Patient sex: M
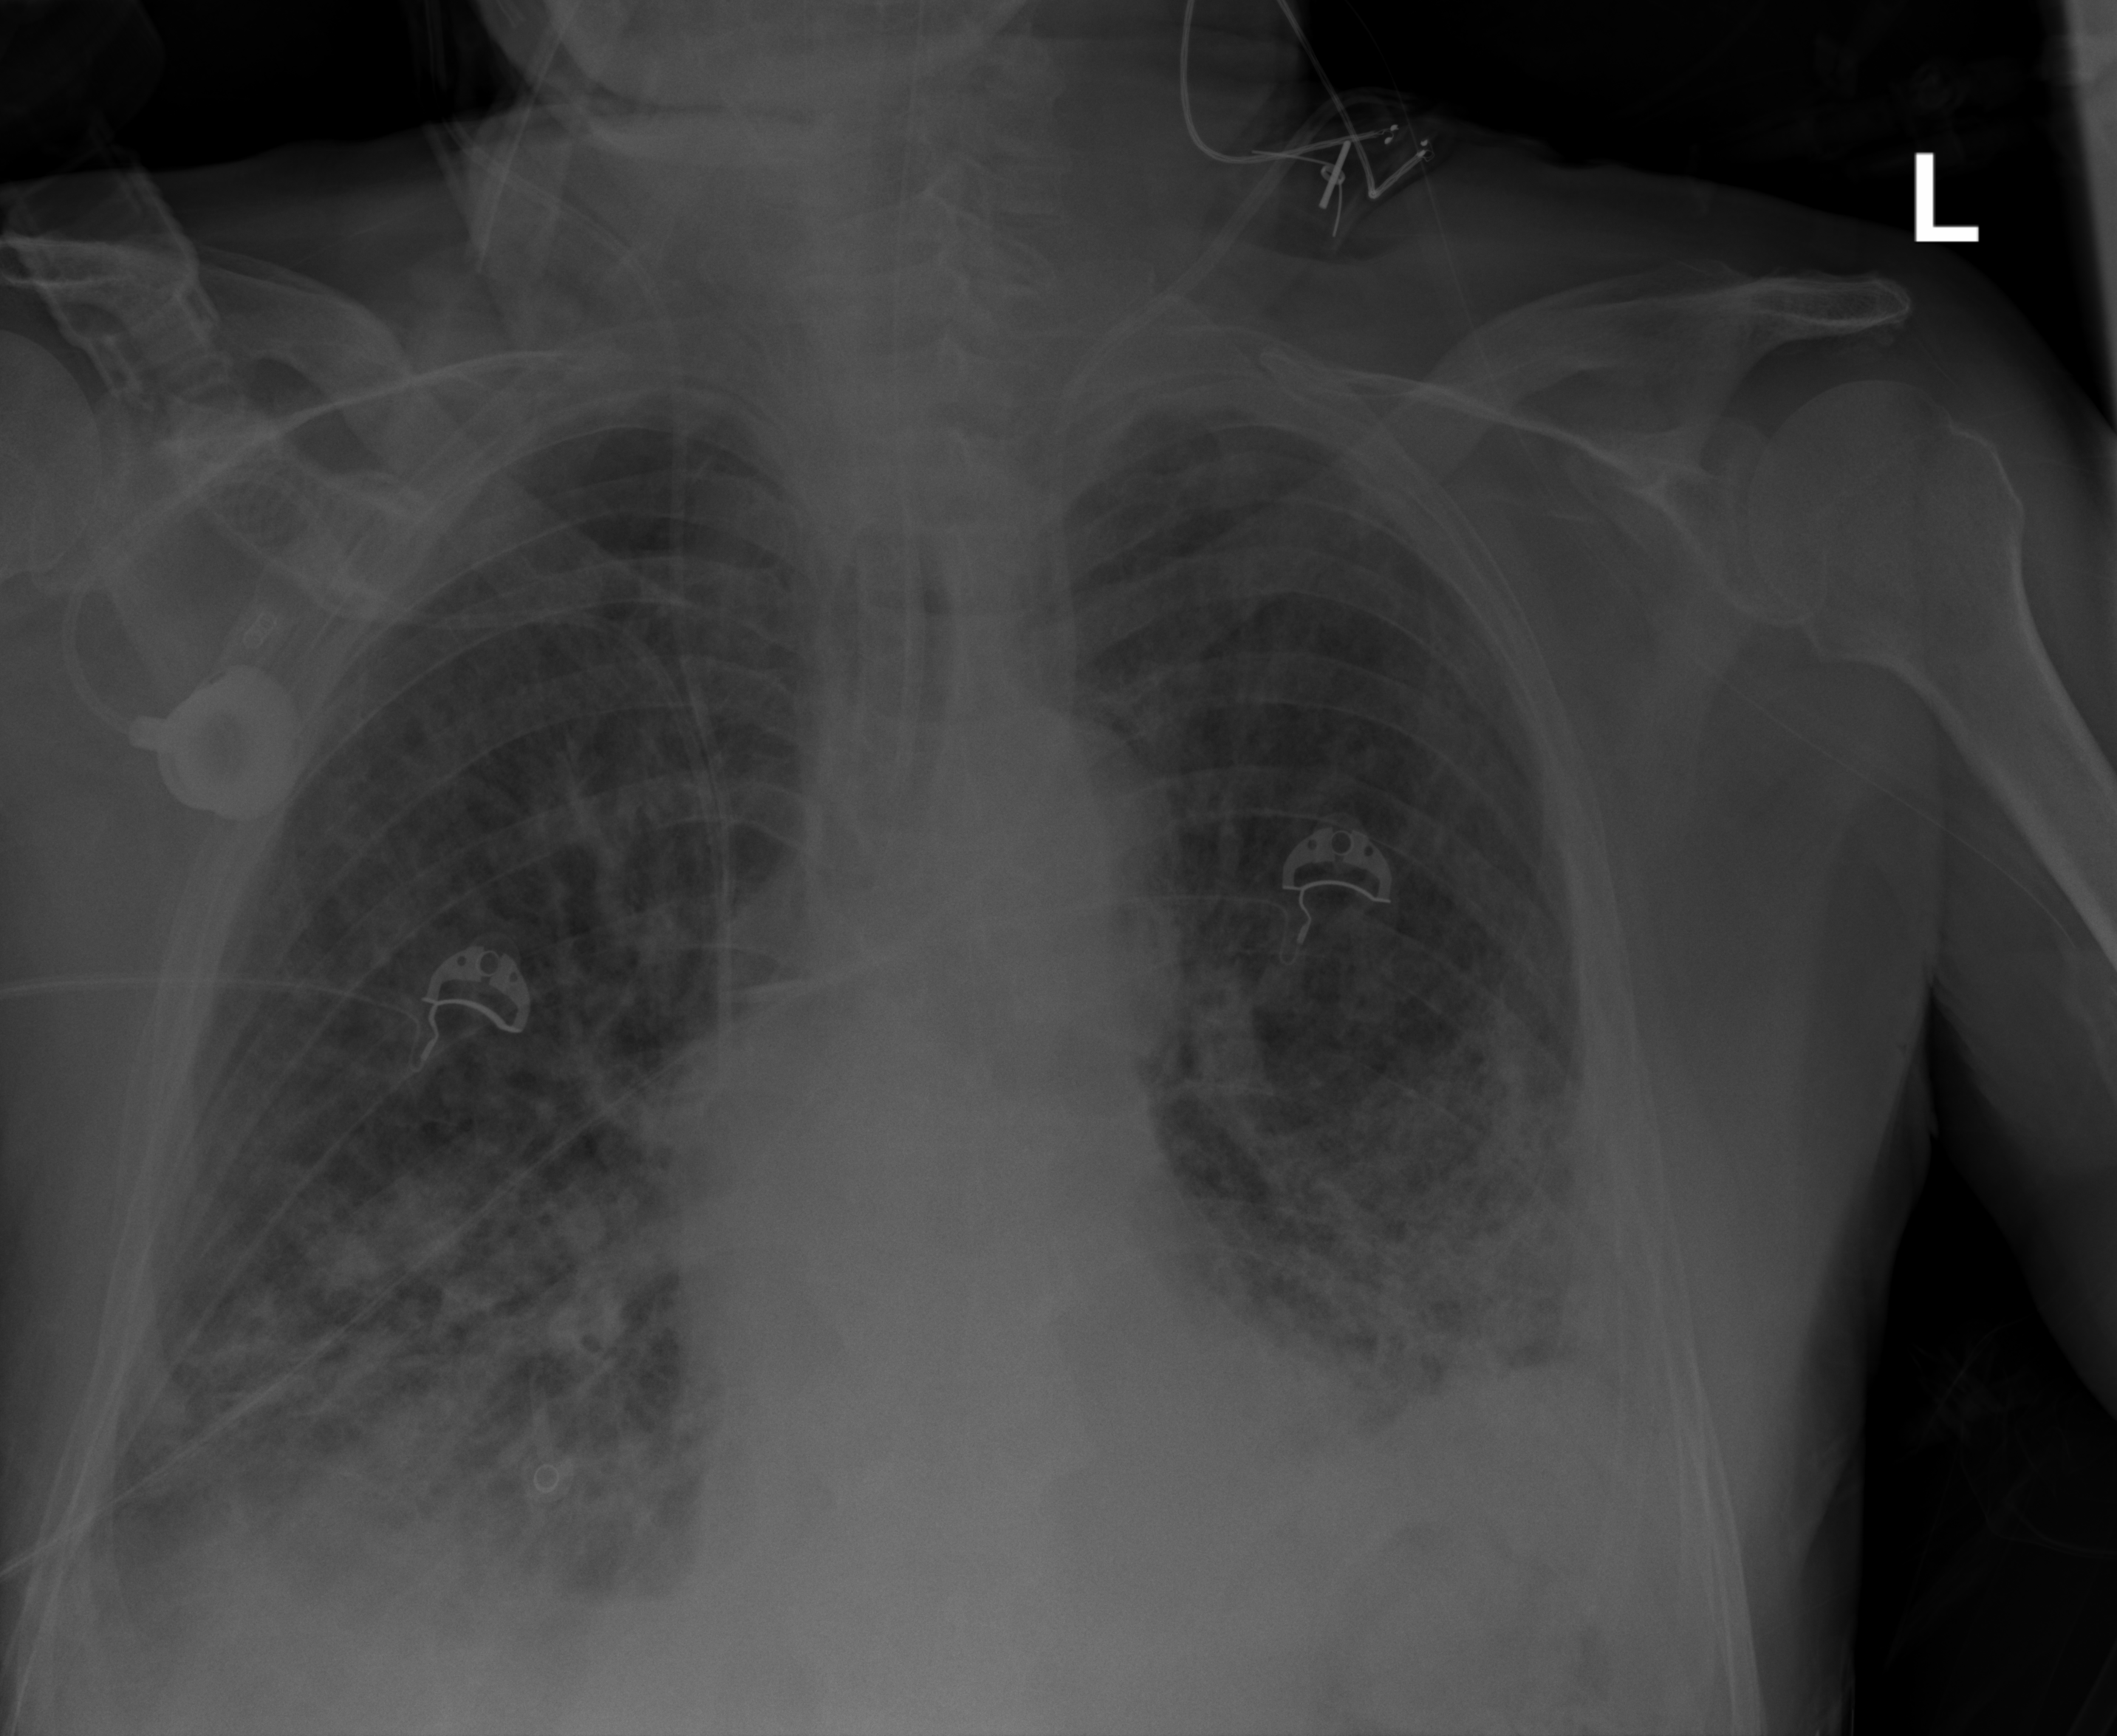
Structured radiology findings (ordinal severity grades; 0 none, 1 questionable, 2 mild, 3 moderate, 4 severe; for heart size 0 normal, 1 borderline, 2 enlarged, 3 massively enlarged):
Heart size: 0
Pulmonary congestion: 2
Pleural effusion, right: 2
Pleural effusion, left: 3
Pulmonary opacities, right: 3
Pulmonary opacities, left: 3
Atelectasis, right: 3
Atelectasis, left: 3